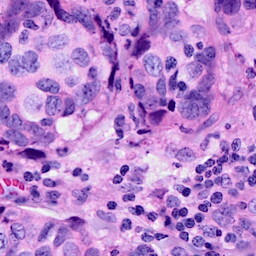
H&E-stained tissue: Breast